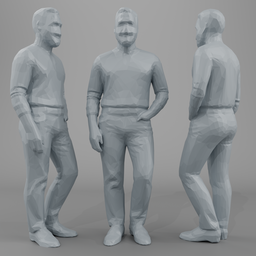
Label: people